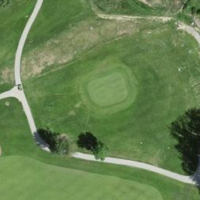
EUNIS habitat code: 53
Species observed at this site:
Milvus milvus
Corvus corone
Picus viridis
Carduelis carduelis
Spinus spinus
Periparus ater